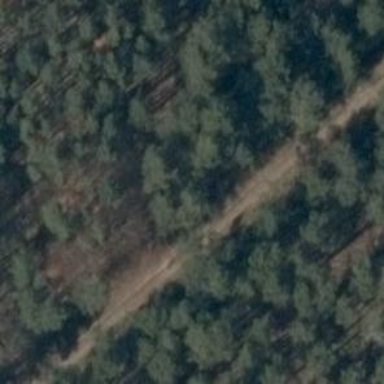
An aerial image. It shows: Gravel track with grade 3 tracktype.